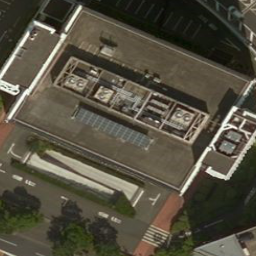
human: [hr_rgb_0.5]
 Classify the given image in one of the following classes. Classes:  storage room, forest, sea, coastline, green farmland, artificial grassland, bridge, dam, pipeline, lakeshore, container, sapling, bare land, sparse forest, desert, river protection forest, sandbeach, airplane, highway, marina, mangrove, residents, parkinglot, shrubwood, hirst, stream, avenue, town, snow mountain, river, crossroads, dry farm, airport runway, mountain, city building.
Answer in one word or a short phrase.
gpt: city building